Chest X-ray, PA view. Patient: 59 years old, sex F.
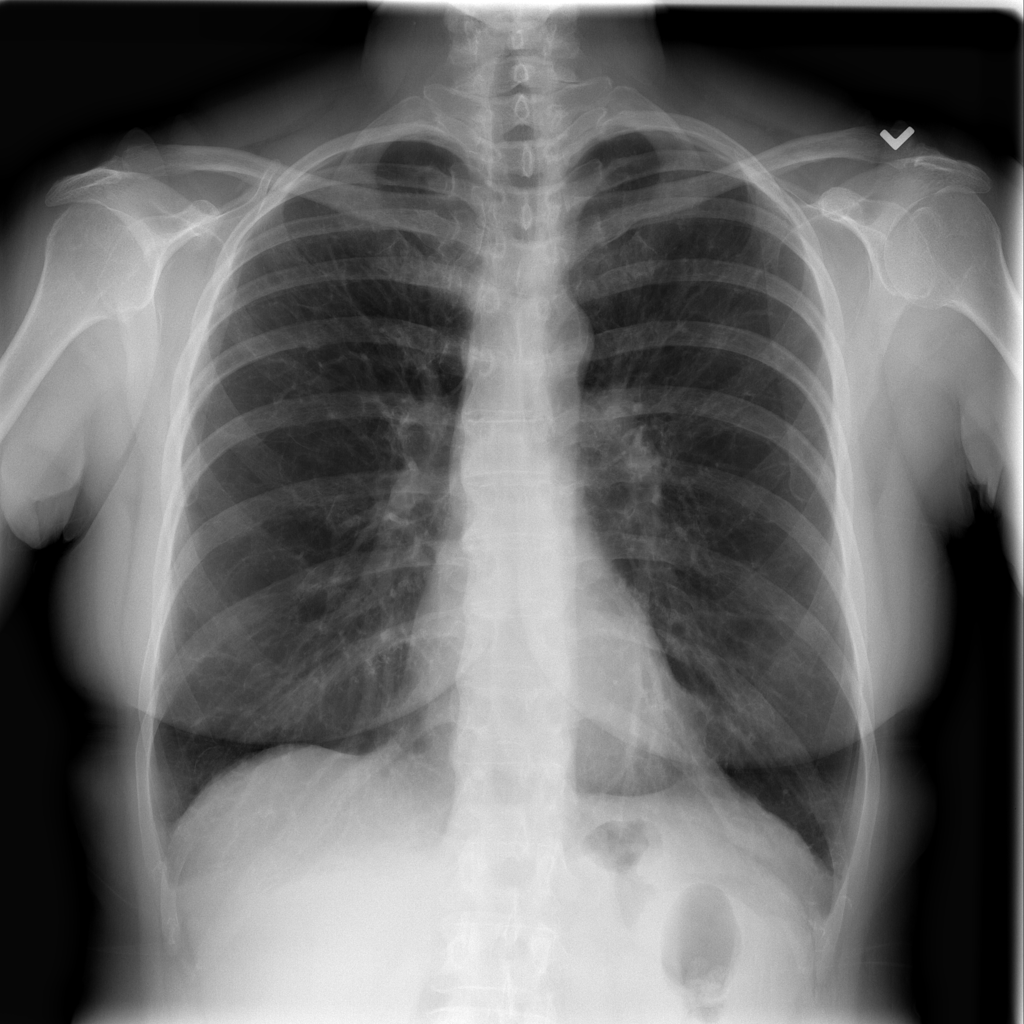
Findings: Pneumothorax